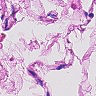
Metastatic tissue present: no